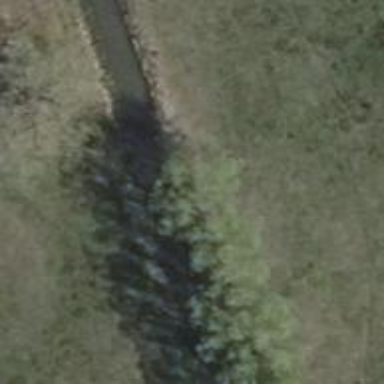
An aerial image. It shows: Row of trees in natural setting.